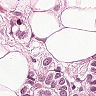
Metastatic tissue present: yes